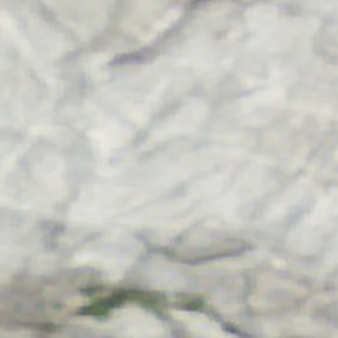
Label: other